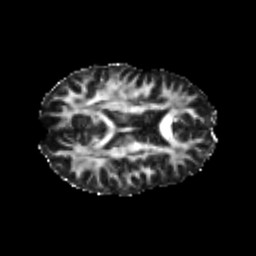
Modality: FA
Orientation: axial
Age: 21
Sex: female
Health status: healthy
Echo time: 0.074 s